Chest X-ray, PA view. Patient: 46 years old, sex M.
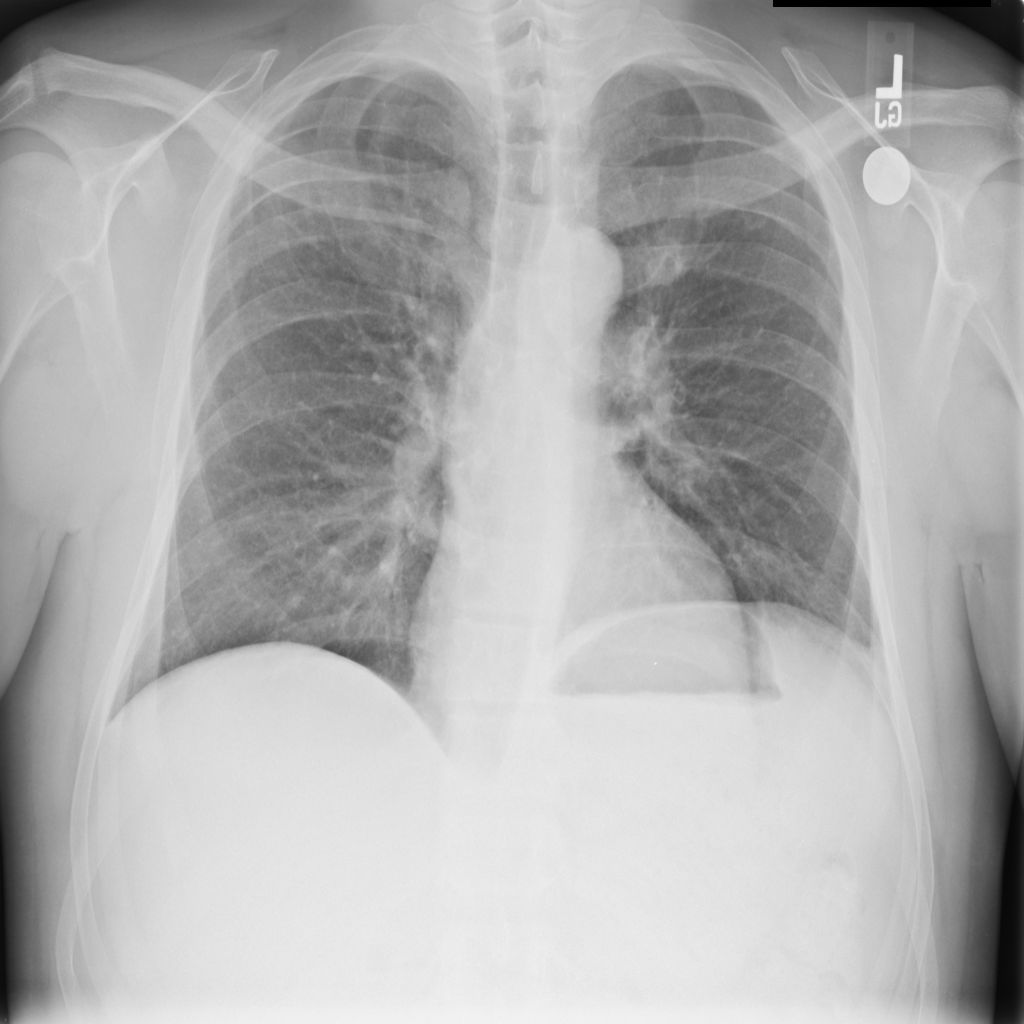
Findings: No Finding